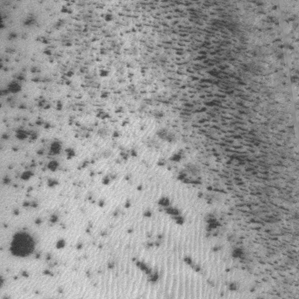
Label: frost